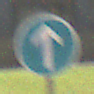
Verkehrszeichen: VorgeschriebeneFahrtrichtungGeradeaus
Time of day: MorningAfternoon
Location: Outdoor (Urban)
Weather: PartlyCloudy
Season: NotSpecified
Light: Natural